高三 · 度量几何学
计算由曲线 $y^{2}=x, y=x^{2}$ 所围图形的面积 $\mathrm{S}$.
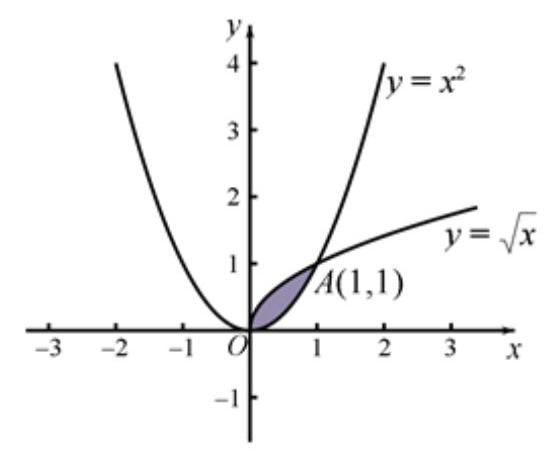
答案: 解：作出图象 (如图所示) :由 $\left\{\begin{array}{l}y^{2}=x \ y=x^{2},\end{array}ight.$ 解得 $\left\{\begin{array}{l}x=0 \ y=0\end{array}ight.$ 或 $\left\{\begin{array}{l}x=1 \ y=1,\end{array}ight.$所以点 $A(1,1)$.结合图形可得所求面积为:$$S=\i
t_{0}^{1}\left(\sqrt{x}-x^{2}ight) d x=\left.\left(\frac{2}{3} x^{\frac{3}{2}}-\frac{1}{3} x^{3}ight)ight|_{0} ^{1}=\frac{2}{3}-\frac{1}{3}=\frac{1}{3}$$故所求面积为 $\frac{1}{3}$分析】画出草图, 求出两曲线的交点坐标, 确定被积函数和积分区间, 然后根据定积分进行求解即可.